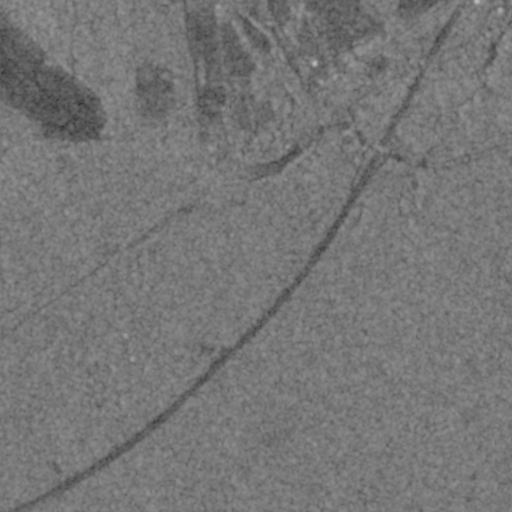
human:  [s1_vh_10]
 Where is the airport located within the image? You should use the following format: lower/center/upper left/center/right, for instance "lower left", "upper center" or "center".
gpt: The airport is located in the upper left of the image.
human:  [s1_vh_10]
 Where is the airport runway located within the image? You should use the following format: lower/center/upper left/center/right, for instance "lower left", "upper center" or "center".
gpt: The airport runway is located in the upper left of the image.
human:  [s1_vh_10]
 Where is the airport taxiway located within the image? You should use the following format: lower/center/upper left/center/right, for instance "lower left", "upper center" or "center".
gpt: The airport taxiway is located in the upper left of the image.
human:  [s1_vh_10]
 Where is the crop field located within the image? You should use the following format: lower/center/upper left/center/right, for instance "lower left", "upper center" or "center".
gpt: The crop field is located in the upper right of the image.
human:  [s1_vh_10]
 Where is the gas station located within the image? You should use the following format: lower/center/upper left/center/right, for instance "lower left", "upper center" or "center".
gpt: The gas station is located in the upper right of the image.
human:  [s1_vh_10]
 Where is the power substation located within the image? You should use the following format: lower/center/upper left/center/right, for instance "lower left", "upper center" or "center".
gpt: The power substation is located in the upper right of the image.
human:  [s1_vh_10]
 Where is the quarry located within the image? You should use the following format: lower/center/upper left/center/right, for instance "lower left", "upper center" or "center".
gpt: The quarry is located in the upper right of the image.
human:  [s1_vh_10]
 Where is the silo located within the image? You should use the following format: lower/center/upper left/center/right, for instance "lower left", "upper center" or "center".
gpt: The silo is located in the upper right of the image.
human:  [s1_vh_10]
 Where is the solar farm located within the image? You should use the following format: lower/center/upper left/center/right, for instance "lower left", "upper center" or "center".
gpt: The solar farm is located in the upper right of the image.
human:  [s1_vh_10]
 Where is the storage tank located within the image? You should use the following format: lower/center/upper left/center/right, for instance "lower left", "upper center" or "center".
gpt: The storage tank is located in the upper right of the image.
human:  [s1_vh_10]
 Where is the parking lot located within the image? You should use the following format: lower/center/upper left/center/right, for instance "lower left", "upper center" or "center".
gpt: There is no parking lot in the image.

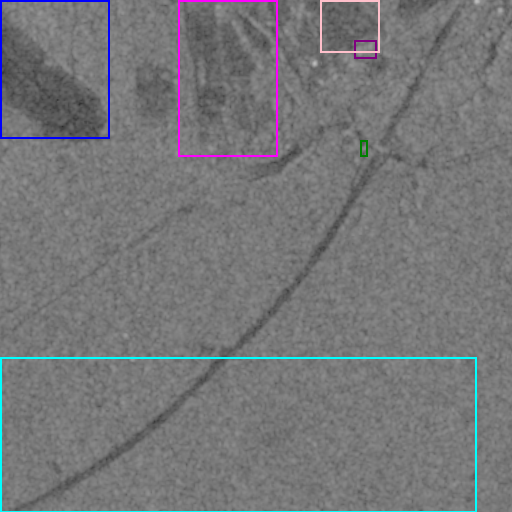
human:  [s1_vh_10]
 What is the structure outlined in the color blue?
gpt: The structure outlined in blue is an airport.
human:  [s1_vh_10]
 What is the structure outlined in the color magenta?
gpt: The structure outlined in magenta is a crop field.
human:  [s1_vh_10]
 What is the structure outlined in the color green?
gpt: The structure outlined in green is a gas station.
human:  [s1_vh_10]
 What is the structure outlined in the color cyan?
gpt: The structure outlined in cyan is a park.
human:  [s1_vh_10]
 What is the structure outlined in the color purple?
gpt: The structure outlined in purple is a power substation.
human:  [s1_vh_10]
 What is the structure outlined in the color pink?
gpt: The structure outlined in pink is a solar farm.
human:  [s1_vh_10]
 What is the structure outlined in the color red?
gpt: There is no red outline.